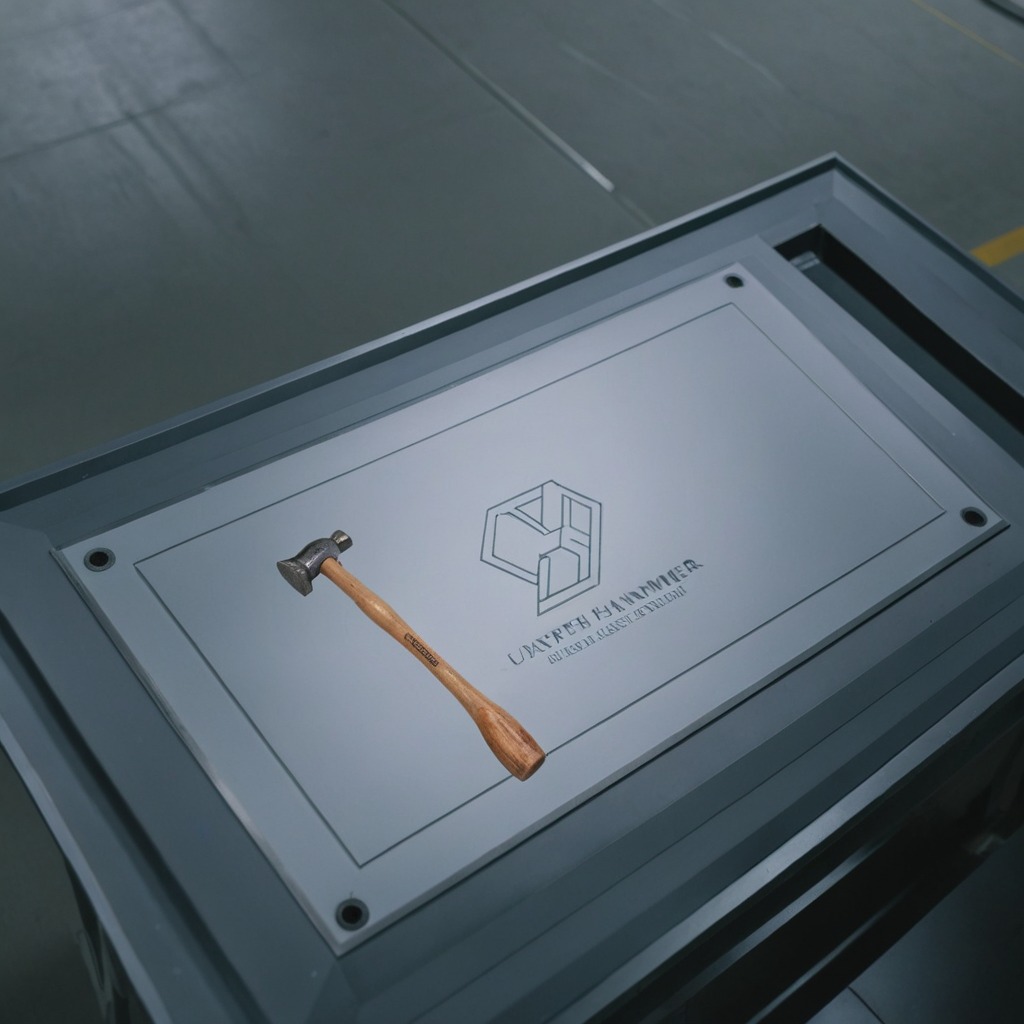
A hammer is lying on a toolbox surface in an airplane hangar workshop.